Question: '''
If MoneyTextBox.Value = range("H:H").Find(MoneyTextBox.Value) Then
MsgBox "Duplicate number"
EndIf
'''

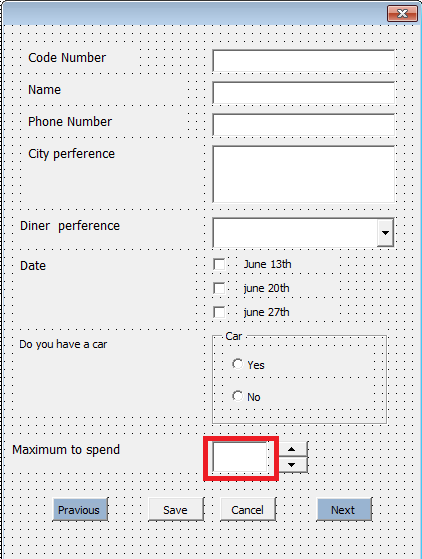
Answer: Or simply this...
'''
If Application.CountIf(Range("H:H"), MoneyTextBox.Value) > 0 Then
MsgBox "Duplicate number"
End If
'''